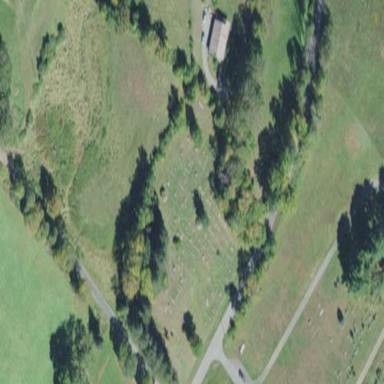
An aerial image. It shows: Cemetery.